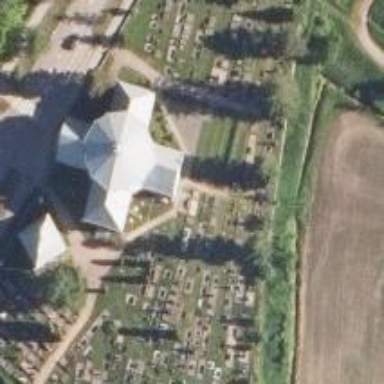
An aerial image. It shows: War memorial steeped in history.